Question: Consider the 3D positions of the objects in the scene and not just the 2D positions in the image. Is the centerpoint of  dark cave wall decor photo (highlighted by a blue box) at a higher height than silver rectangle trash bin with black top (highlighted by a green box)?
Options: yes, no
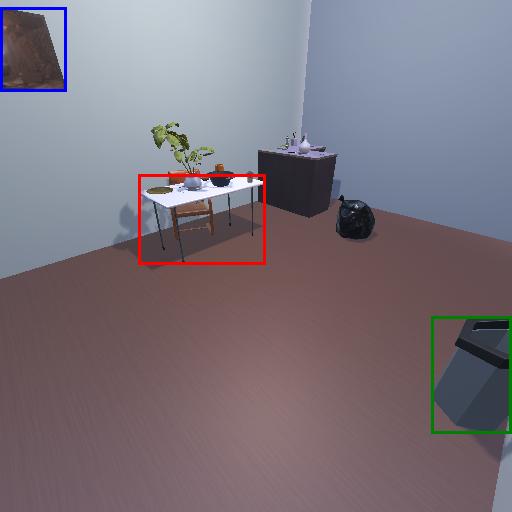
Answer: yes